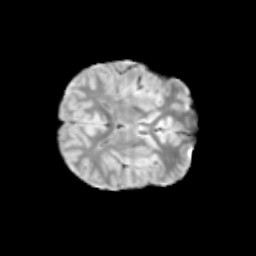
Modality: T2w
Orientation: axial
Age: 11
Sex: male
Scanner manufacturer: siemens
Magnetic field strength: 3 T
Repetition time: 3.8 s
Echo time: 0.07 s